Field crop: maize
Growth stage: 2
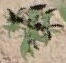
Species: atriplex